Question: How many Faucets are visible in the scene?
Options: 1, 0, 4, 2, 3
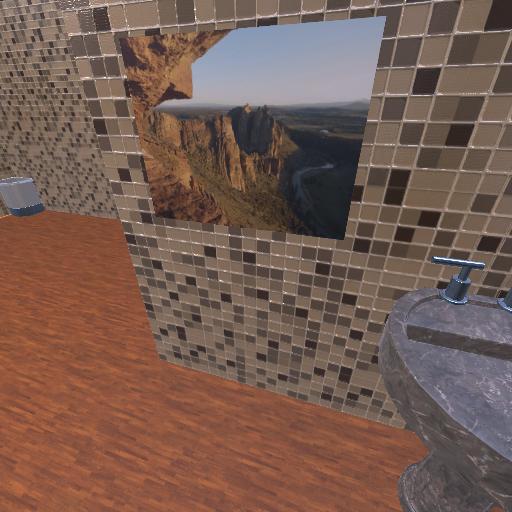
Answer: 1